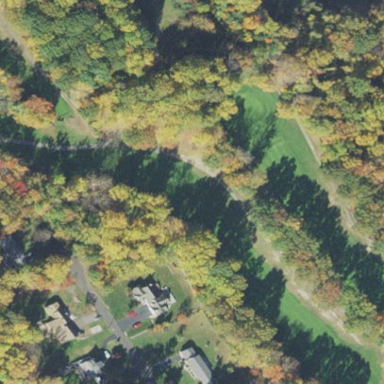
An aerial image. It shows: Grassy area designated as golf fairway.